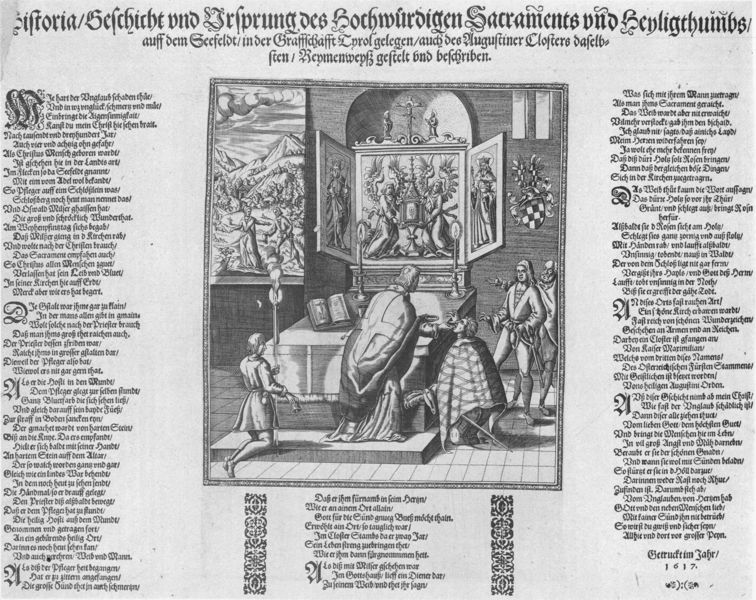
Titel: Historia/ Geschicht vnd Vrsprung des Hochwürdigen Sacraments
Künstler: Johann Smisek
Standort: Wolfenbüttel
Institution: Herzog August Bibliothek
Schlagwörter: flügel, gemälde, mann, weiß, landschaft, menschen, fenster, frau, grau, hintergrund, männer, schwarz, tisch, zeichnung, ausblick, gebäude, alt, bibel, diener, geschichte, rahmen, stehen, stein, bild, wache, hügel, stamm, kirche, boden, geistlicher, gewand, interieur, kostüm, kind, personen, blatt, kinder, engel, holzschnitt, schrift, papier, jungen, knaben, berge, grafik, spalten, rand, figuren, treppe, bischof, kaiser, papst, tafel, kerze, kerzen, deutsch, stufe, stufen, junge, knie, bögen, nische, buch, kreuz, religion, druck, schwarzweiss, initialen, radierung, stich, titel, seite, illustration, schwert, schwerter, text, waffen, zeitschrift, zeitung, buchstaben, knien, initiale, überschrift, beten, altar, buchseite, wappen, pfarrer, jesus, kniend, gottesdienst, knieen, messe, priester, kapelle, adlige, heilige, heiligtum, zeilen, kupferstich, sünde, tirol, anbetung, glauben, sakral, altdeutsch, altarbild, beichte, tryptichon, kommunion, tect, mensa, retabel, herrren, stude, flügelaltar, triptychon, historia, buchmalerei, artikel, seriendruck, kinde, altartisch, black and white, sacrament, bi, pagen, triyptichon, schwarzweis, bischoff, zeptar, ursprung, sakrament, alte schrift, buchkunst, sschrift, priester wie ein käfer, heilgtum, altarleuchter